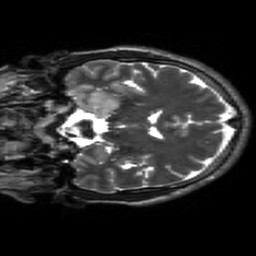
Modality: T2w
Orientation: coronal
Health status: ill
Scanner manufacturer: siemens
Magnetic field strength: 3 T
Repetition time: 6.16 s
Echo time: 0.101 s